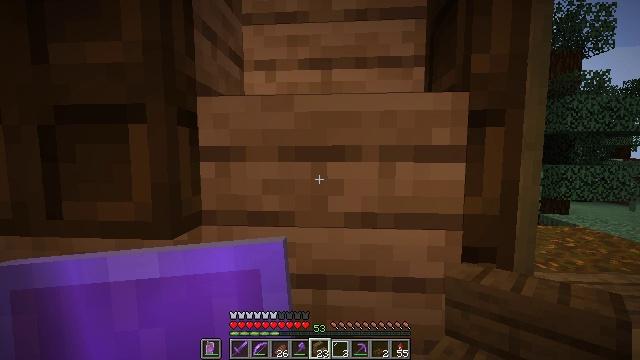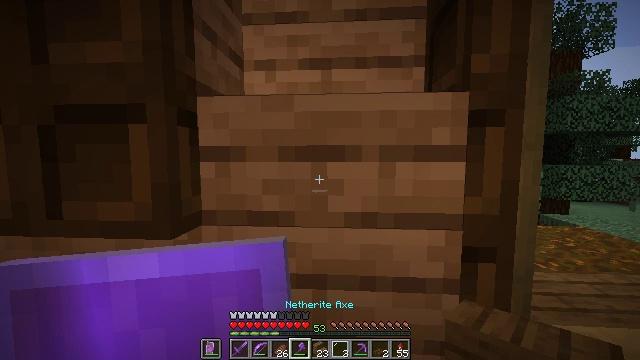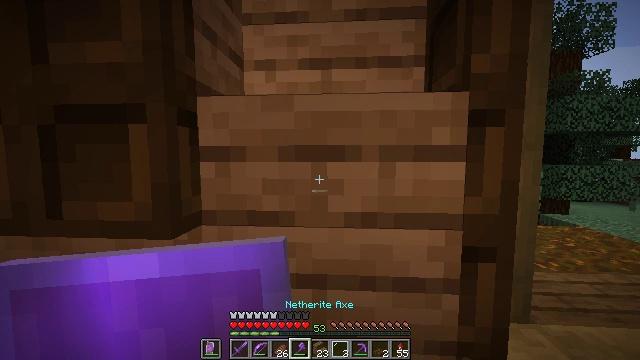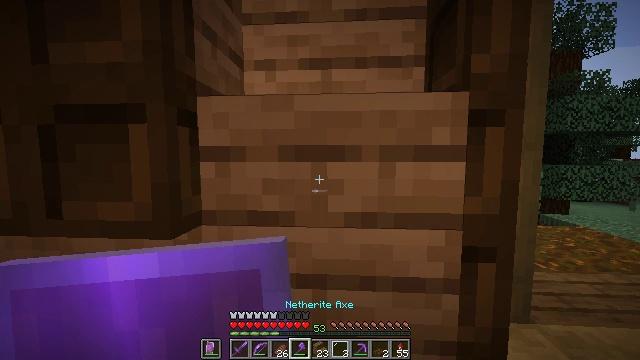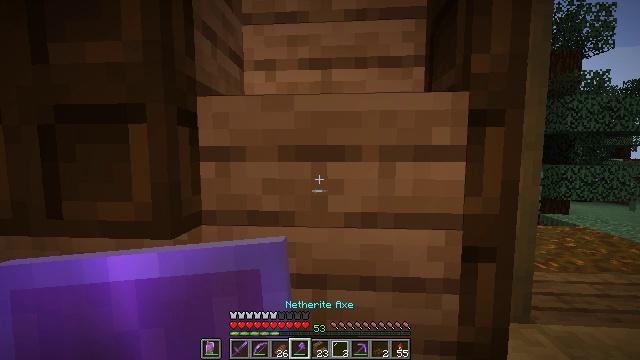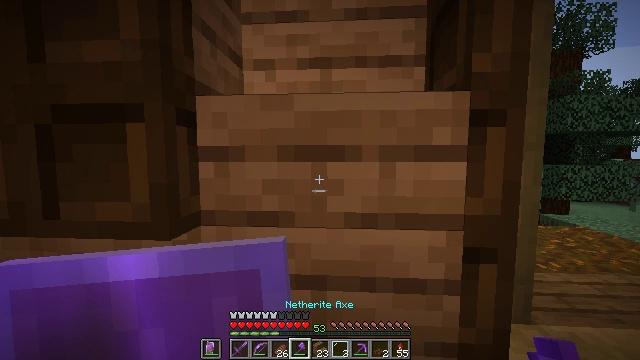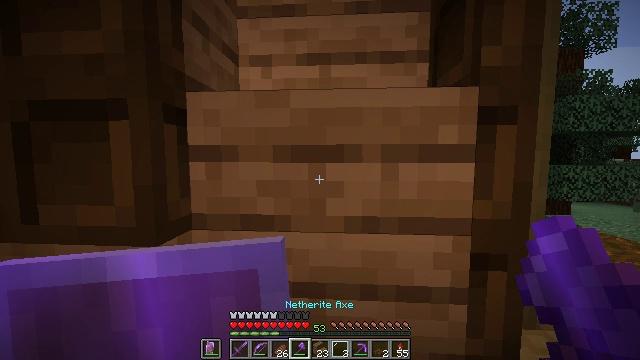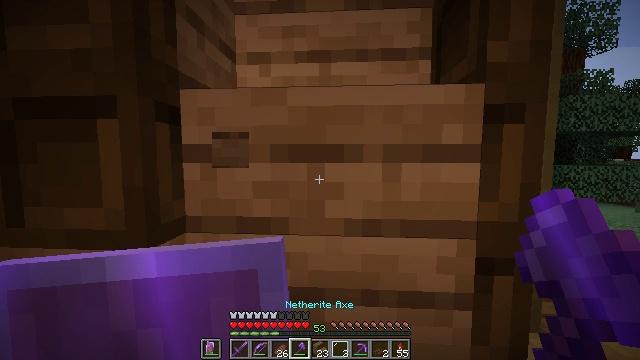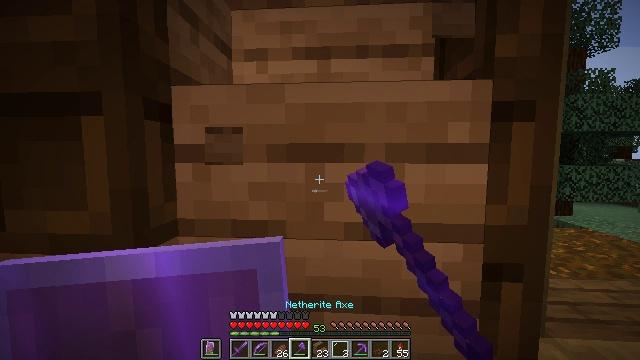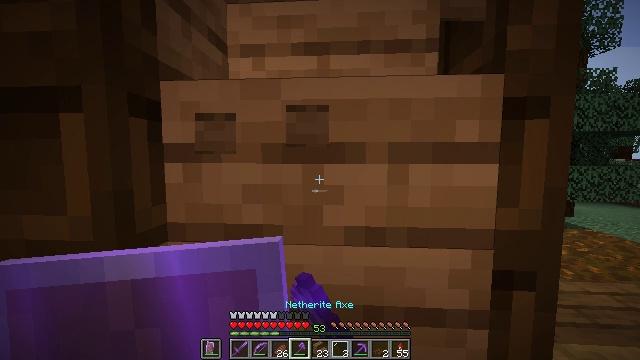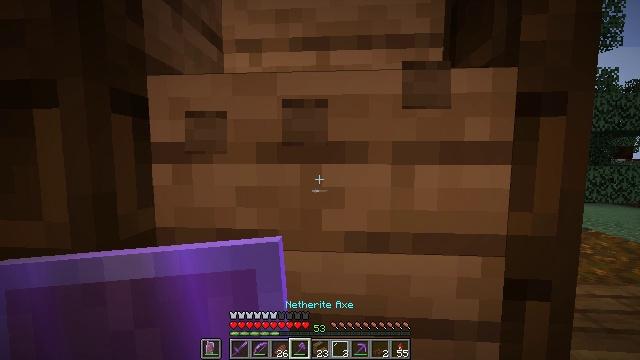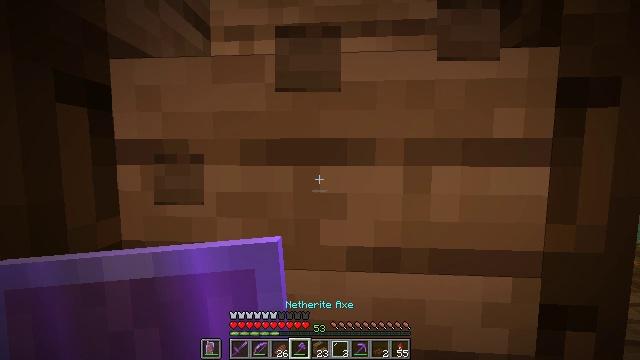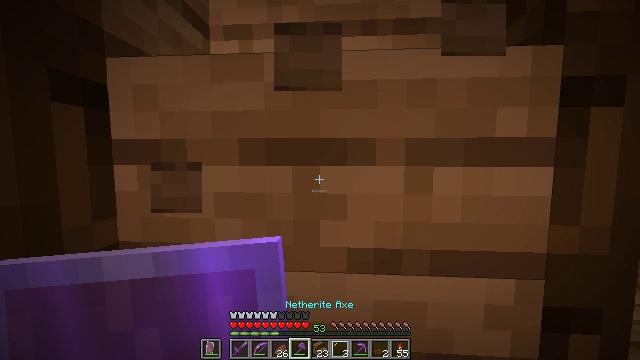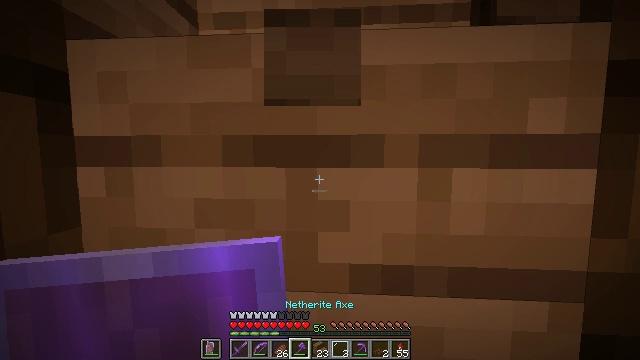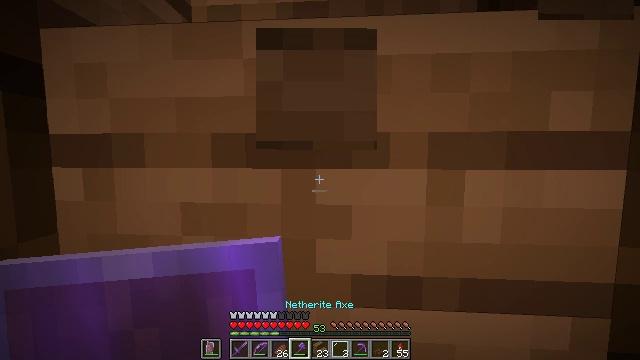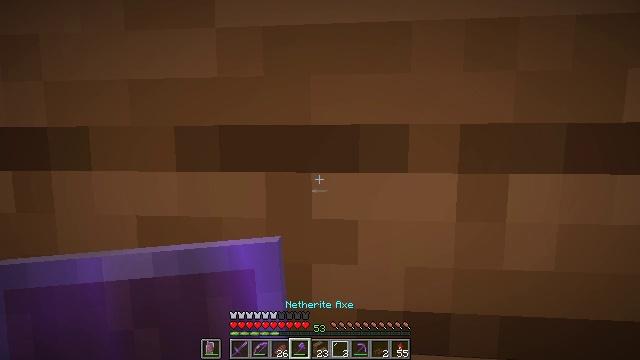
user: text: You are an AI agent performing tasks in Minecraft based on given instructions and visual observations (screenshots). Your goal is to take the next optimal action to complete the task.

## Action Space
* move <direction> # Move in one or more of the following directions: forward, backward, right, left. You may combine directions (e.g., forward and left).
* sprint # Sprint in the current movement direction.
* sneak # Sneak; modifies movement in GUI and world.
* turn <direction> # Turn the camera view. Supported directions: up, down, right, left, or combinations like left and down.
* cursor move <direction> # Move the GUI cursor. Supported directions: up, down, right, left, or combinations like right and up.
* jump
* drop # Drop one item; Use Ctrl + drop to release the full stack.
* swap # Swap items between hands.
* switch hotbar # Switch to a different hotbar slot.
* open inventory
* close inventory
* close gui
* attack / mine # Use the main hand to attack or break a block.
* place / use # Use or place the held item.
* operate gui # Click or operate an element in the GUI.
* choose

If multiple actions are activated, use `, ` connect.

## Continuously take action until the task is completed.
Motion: motion action
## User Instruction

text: Regularly mine jungle stairs for reusing.
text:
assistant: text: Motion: sneak
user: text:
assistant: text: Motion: sneak
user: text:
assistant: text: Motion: sneak
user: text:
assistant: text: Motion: sneak
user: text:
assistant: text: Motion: move forward, sneak
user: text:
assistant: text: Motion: move forward, sneak
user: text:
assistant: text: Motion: move forward, sneak, attack / mine
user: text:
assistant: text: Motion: move forward, sneak, attack / mine
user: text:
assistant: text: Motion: move forward, sneak, attack / mine
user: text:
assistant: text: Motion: move forward, sneak, attack / mine
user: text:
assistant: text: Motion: move forward, sneak
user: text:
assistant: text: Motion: move forward, sneak
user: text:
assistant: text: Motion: move forward, sneak
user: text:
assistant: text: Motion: move forward, sneak
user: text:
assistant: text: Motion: move forward, sneak
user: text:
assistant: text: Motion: move forward, sneak, attack / mine
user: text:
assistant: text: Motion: move forward, sneak, attack / mine
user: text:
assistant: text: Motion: move forward, sneak, attack / mine
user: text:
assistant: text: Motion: move forward, sneak
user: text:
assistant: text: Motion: move forward, sneak
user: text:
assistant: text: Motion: move forward, sneak
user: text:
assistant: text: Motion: sneak